Question: '''
<style type="text/css">
@-webkit-keyframes waveArm{
0%,100% {
-webkit-transform:rotate(0deg);
}
10%,30%,50%,70%,90% {
-webkit-transform:rotate(90deg);
}
20%,40%,60%,80% {
-webkit-transform:rotate(45deg);
}
}
#arm {
position:absolute;
top:135px;
left:135px;
width:201px;
height:74px;
background:url(test-arm.png) 0 0 no-repeat;
-webkit-animation: waveArm 3s 1s 1;
-webkit-transform-origin:81% 46%;
}
</style>
<div id="arm"></div>
'''

I would like to know if there is way to calculate the transform-orgin X and Y values using the height and width of an object so that it pivots around a single point smoothly like an arm and shoulder waving.
In this case i figured it out to be 81% and 46% through trial and error but would like a simpler method.
Thanks
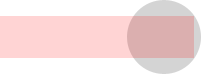
Answer: Aaah! Figured it out in px. Easy really!
The width of the arm is 201px and the height is 74px.
The pivot point i needed is 34px from the top and 34px from the right.
X starts from the left. Y starts from the top so...
X = 201-34 = 167
Y = 34
-webkit-transform-origin:167px 34px;